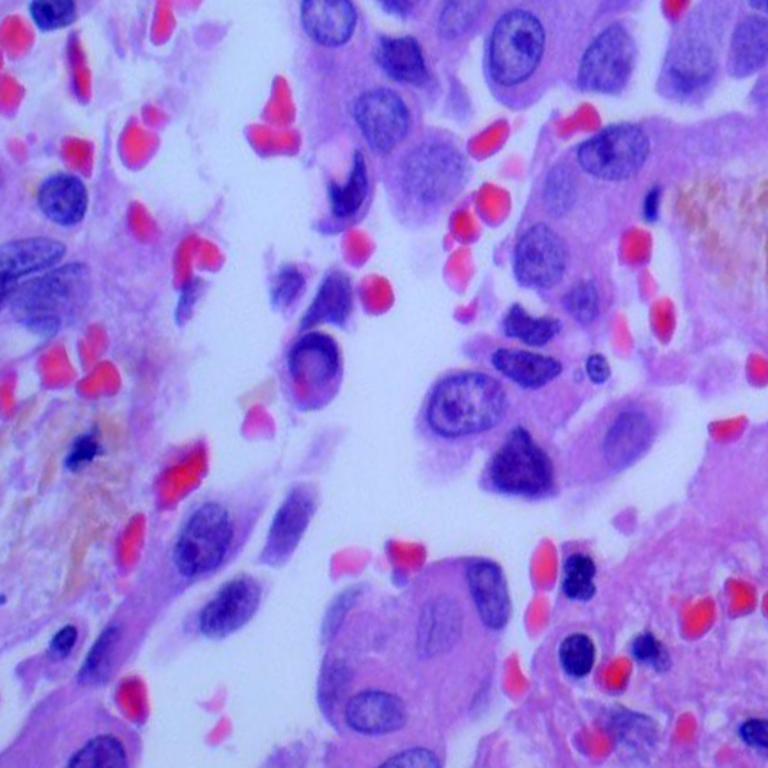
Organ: lung
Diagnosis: adenocarcinomas